Question: We are monitoring 3 processes A, B and C that will always either be in level X, Y, or Z. A protocol records when a process changes levels.
'''
df = read.csv(tc <- textConnection('Time1,Process1,Level1
2013-01-09 18:00:34,A,X
2013-01-09 18:00:34,B,Y
2013-01-09 18:00:34,C,X
2013-01-09 18:00:59,A,Z
2013-01-09 18:01:06,A,X
2013-01-09 18:01:10,C,Y
2013-01-09 18:01:10,B,Z
2013-01-09 18:01:13,A,Z
2013-01-09 18:01:18,A,Off
2013-01-09 18:01:18,B,Off
2013-01-09 18:01:18,C,Off
'),header=TRUE)
close.connection(tc)
df$Time1 = as.POSIXct(df$Time1)
'''
Monitoring was started at 18:00:34 and switched off at 18:01:18. Between 18:00:34 and 18:00:59 process A was in level X, between 18:00:59 and 18:01:06 process A was in level Z.
We would like to show on the x-axis the continuous interval between 18:00:34 and 18:01:18, and three horizontal bars (A, B, C) of equal width that indicate the current process level at the time shown on the x-axis.
Below what we tried last. The overall structure of the chart seems right, but the Time-axis does not make much sense and data is also missing. (We don't need the Off category but it's probably easy to cut it out once the Time-axis makes sense.) Any guidance would be much appreciated.
'''
ggplot() +
geom_bar(data=df, aes(x=Process1, y=Time1, fill=Level1)) +
coord_flip()
'''

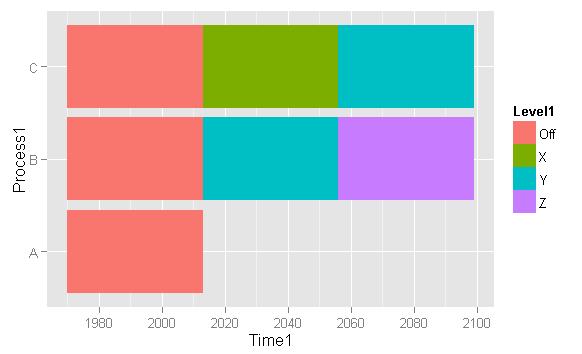
Answer: I'm not sure about using 'geom_bar' to do this, but I can get 'geom_line' to do something similar if I increase the size of the lines.
'''
library(ggplot2)
library(scales)
ggplot(df, aes(x=Time1, y=Process1, group=Process1, colour=Level1)) +
geom_line(size=5) + scale_x_datetime("", labels = date_format("%H:%M:%S"))
'''